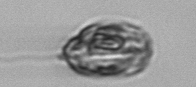
Label: Katodinium_or_Torodinium